Brain MRI, t1w sequence, axial 2D slice.
Patient: age 34, sex F, weight 95 kg, height 1.95 m
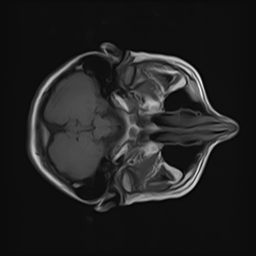